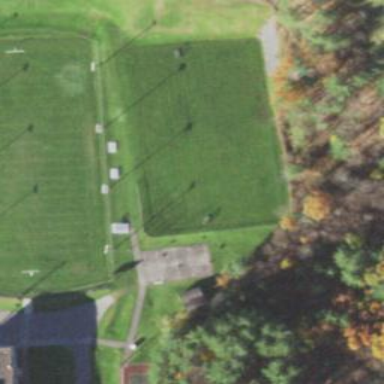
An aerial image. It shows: Softball pitch for leisure and sport activities.